Question: When I debug my application I see following BindingResult:

As you can see I have 3 violations:
1. beginDate field
2. newEmail field
3. campaignBeanDto object
to display the first two I can type something like this:
'''
<form:errors cssClass="error" path="beginDate"/>
<form:errors cssClass="error" path="newEmail"/>
'''
How to display third error?
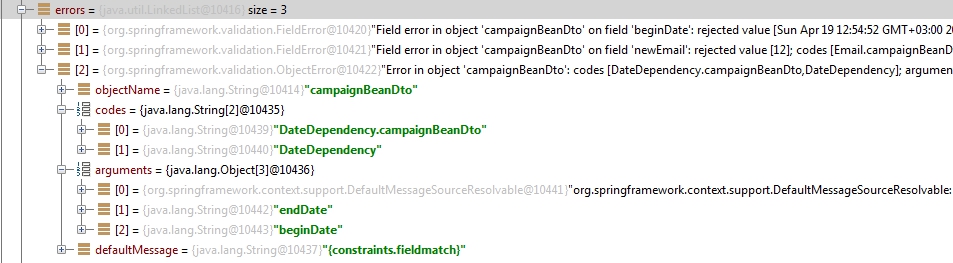
Answer: I have found solution:
'''
<form:errors cssClass="error" path=""/>
'''